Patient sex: F
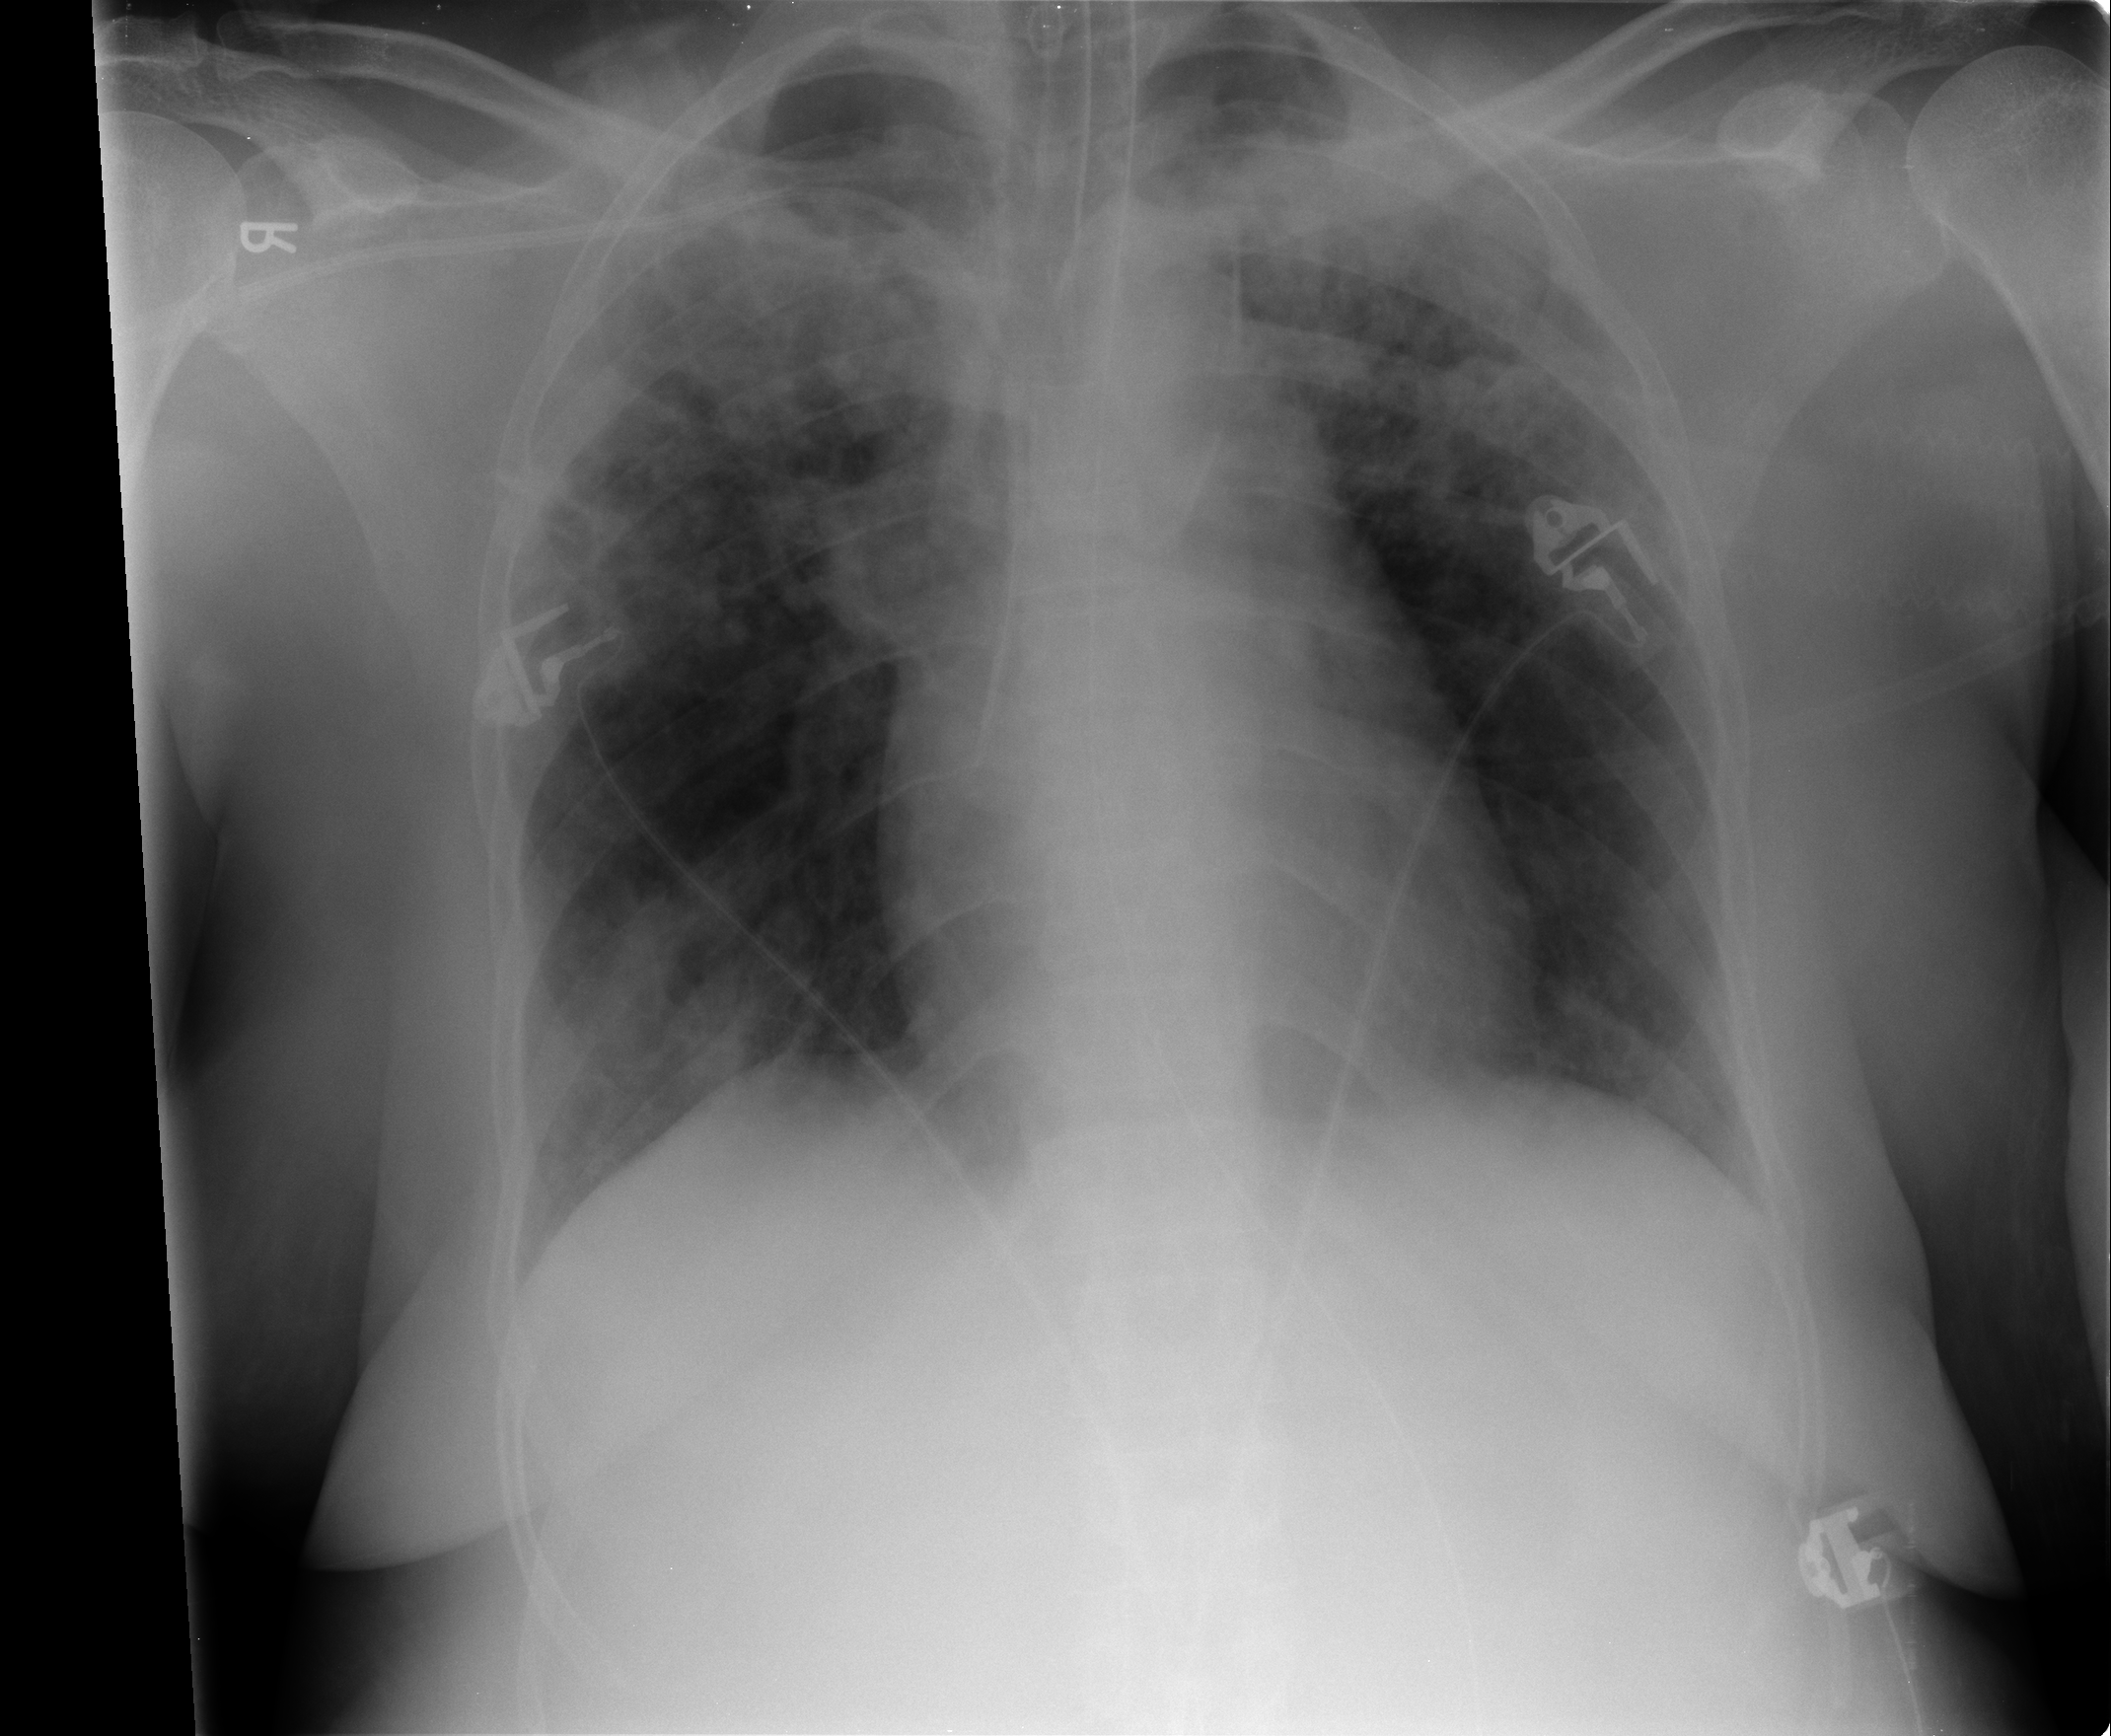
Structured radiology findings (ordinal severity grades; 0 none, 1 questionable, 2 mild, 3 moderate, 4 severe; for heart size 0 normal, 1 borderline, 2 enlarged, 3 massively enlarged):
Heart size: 0
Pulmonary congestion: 0
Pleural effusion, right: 0
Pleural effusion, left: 0
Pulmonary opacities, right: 3
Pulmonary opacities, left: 3
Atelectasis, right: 1
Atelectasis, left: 1